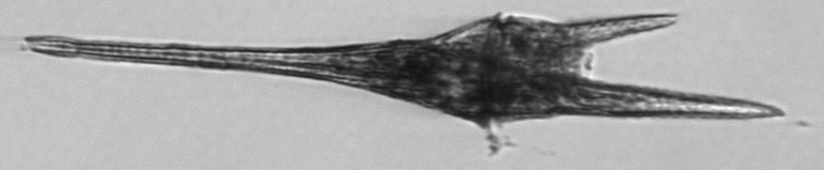
Label: Tripos_furca